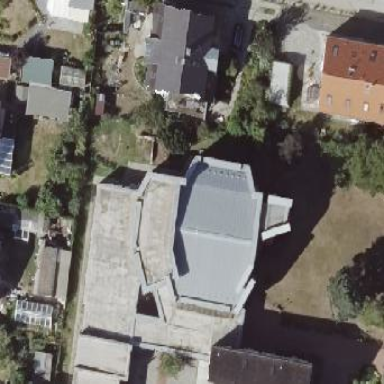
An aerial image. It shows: Church which is place of worship.